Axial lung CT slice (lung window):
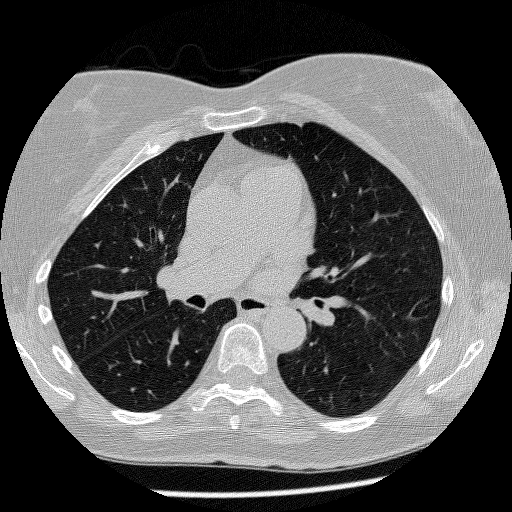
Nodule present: no